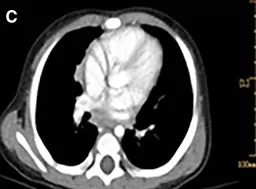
Contrast-enhanced CT scan of chest. (C). CT showing mediastinal abscess disappeared when the patient was discharged.
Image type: radiology (ct)